Question: I'm making a ranking activity using RecyclerView,
.
I want to show serial number (1,2,3.....and so on) in front of each profile picture. How can I do it?
'''
// Rank View Holder
@Override
protected void onStart() {
super.onStart();
Query query = playerDB.orderByChild("score");
FirebaseRecyclerAdapter<Rank, RankViewHolder> firebaseRecyclerAdapter = new FirebaseRecyclerAdapter<Rank, RankViewHolder>(
Rank.class,
R.layout.player_single_rank_layout,
RankViewHolder.class,
query
) {
@Override
protected void populateViewHolder(RankViewHolder viewHolder, Rank model, int position) {
viewHolder.setName(model.getName());
viewHolder.setScore(model.getScore());
viewHolder.setThumbImage(model.getThumbImage(), getApplicationContext());
}
};
playerRankList.setAdapter(firebaseRecyclerAdapter);
}
'''
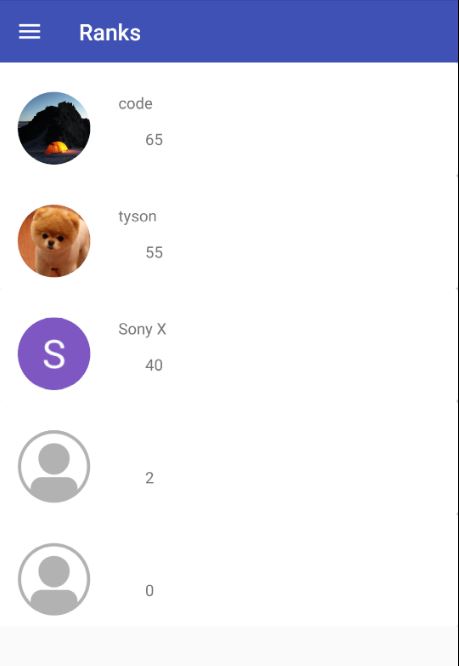
Answer: I found the solution.
'''
public static class RankViewHolder extends RecyclerView.ViewHolder {
View mView;
TextView rankPosition;
public RankViewHolder(View itemView) {
super(itemView);
mView = itemView;
rankPosition = (TextView) mView.findViewById(R.id.rankPosition);
}
@Override
protected void populateViewHolder(RankViewHolder viewHolder, Rank model,int position) {
viewHolder.setName(model.getName());
viewHolder.setRuns(model.getRuns());
viewHolder.setThumbImage(model.getThumbImage(), getApplicationContext());
// Getting positions here
viewHolder.rankPosition.setText(String.valueOf(position));
}
'''
Thanks Ivan for pointing me in the right direction.